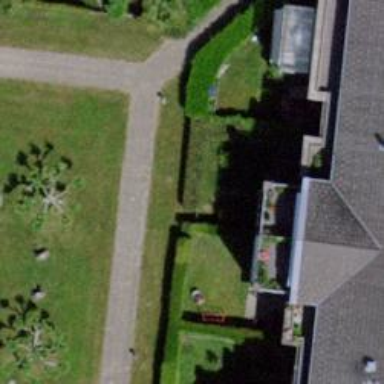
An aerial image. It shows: Hedge acting as barrier.